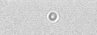
Label: camera_spot